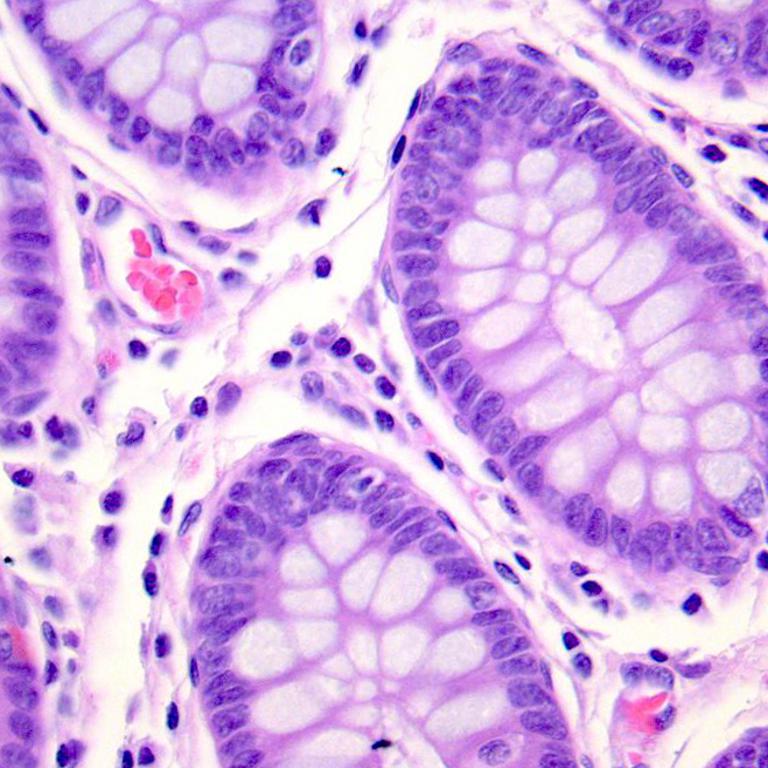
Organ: colon
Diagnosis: benign